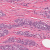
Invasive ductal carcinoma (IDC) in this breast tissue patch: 0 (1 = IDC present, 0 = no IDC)